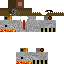
A male skeleton skin with dark skin, wearing brown helmet dressed in a red suit and brown pants, featuring a closed mouth.